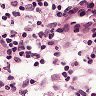
Metastatic tissue present: no